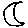
Label: moon